RGB frame:
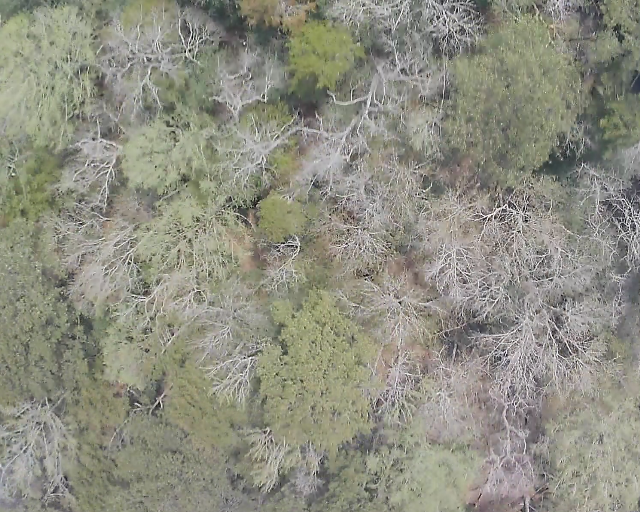
Thermal frame:
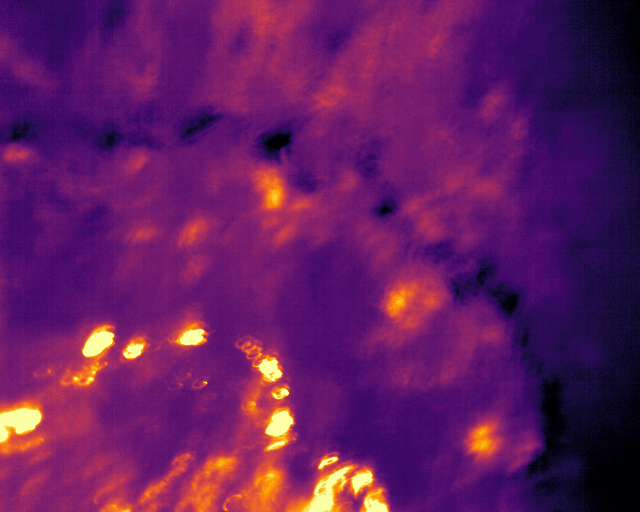
Captured: 2026-02-26 03:40:50
Pixels at or above 80 °C: 59 (fraction of frame: 0.0001801)